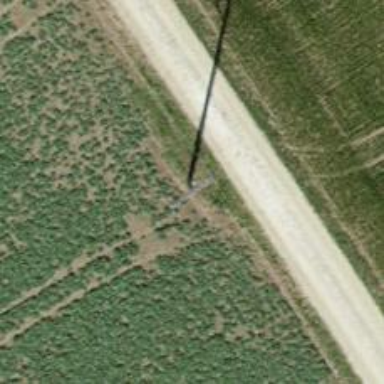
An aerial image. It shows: Concrete power pole with straight line management.